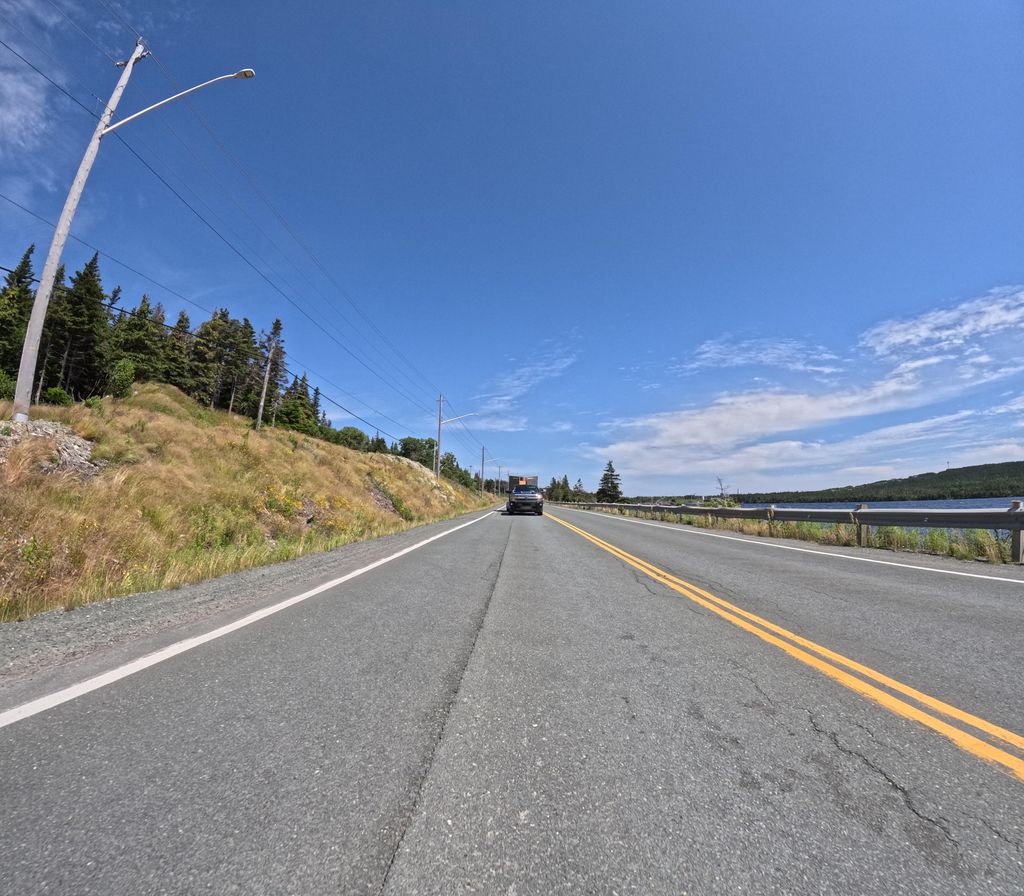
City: st_johns